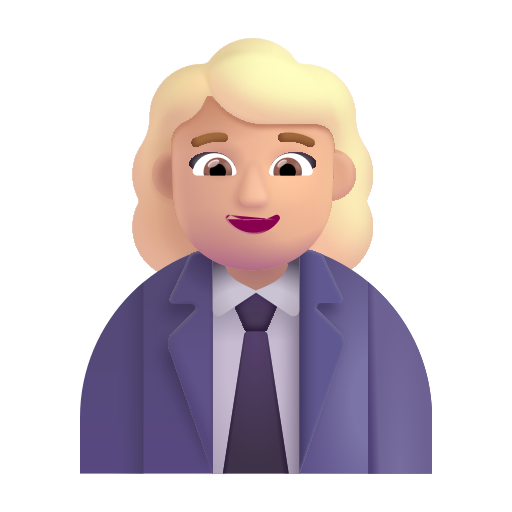
woman office worker color  light